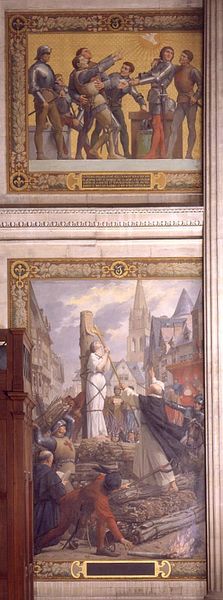
Titel: Verbrennung der Jeanne d'Arc in Rouen
Künstler: Jules Eugène Lenepveu
Standort: Paris
Institution: Panthéon
Schlagwörter: berg, blau, felsen, feuer, gemälde, himmel, weiß, wolken, frauen, kirchturm, menschen, ocker, stadt, braun, bunt, fenster, frau, grau, hintergrund, holz, marmor, männer, paris, profil, schwarz, szene, säule, ölbild, gebäude, haus, rot, wolke, gespräch, hochformat, leute, malerei, gericht, wand, bibel, hinrichtung, mensch, mord, rahmen, stein, taube, tod, tot, innenraum, häuser, kirche, gewand, gold, innen, personen, turm, farbig, schrift, bilder, schrank, rahmung, zwei, berge, farbe, klein, platz, rand, romantik, angst, gewalt, seile, soldaten, tafel, bordüre, kartusche, inschrift, ornamente, wandgemälde, wandmalerei, paravent, uhr, stuck, zeigen, foto, fotografie, schild, bücken, burg, kirch, kreuz, religion, türme, brennen, strahlen, pfahl, seil, jungfrau, illustration, waffen, soldat, waffe, volk, mosaik, beten, ritter, heer, rüstung, altar, pantheon, programm, fries, römer, prister, gebetsbuch, goldschnitt, pfarrer, kreuzigung, gefangene, heben, mittelalter, vision, fresken, priester, mönch, historiengemälde, historismus, erscheinung, heiliger, feuerholz, heilige, märtyrer, opfer, speere, fresko, gerahmt, heilig, schwind, wandbild, miniatur, fresco, goldgrund, gabel, altarbild, tafelbild, pater, basilika, geist, hexe, fessel, verziehrung, arabeske, inschriften, anzünden, teile, verbrennung, religiosität, zyklus, heiliger geist, inquisition, gefesselt, hexenverbrennung, holzmalerei, stephanus, scheiterhaufen, psalter, kreuzritter, ausmalung, mustr, voyeure, ketzer, jeanne, jeanne d´arc, pranger, wandmalerie, gefessel, gefesselte, heilige johanna, 19. jahrhundert, 19 jahrhundert, 2